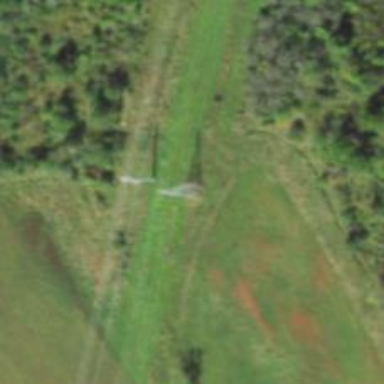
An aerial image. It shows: Power tower.